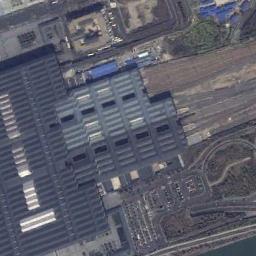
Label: railway_station